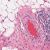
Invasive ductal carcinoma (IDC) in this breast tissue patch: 0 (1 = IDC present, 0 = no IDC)